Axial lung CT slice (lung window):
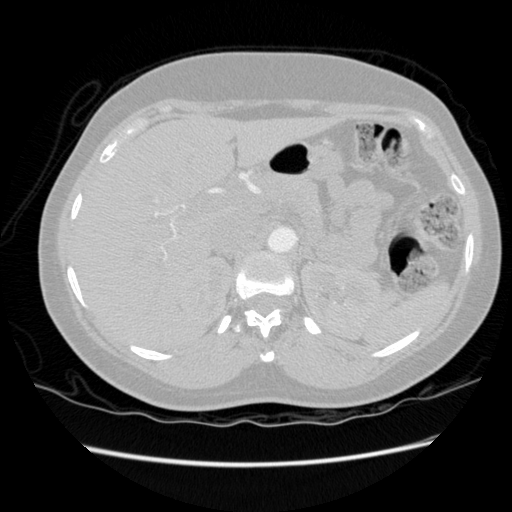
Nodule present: no